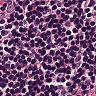
Metastatic tissue present: no